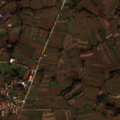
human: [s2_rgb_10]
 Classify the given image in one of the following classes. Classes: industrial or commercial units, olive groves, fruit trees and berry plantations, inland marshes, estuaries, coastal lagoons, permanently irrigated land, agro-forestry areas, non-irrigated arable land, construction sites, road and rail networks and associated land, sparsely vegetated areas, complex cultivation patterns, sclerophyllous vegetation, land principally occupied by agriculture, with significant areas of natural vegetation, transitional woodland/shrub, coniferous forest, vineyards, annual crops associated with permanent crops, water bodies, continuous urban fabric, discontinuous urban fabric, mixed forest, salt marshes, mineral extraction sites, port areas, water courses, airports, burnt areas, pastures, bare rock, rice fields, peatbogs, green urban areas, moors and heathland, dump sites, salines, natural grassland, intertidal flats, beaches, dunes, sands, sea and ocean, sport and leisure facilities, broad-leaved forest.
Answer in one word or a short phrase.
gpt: discontinuous urban fabric, non-irrigated arable land, land principally occupied by agriculture, with significant areas of natural vegetation